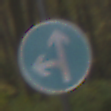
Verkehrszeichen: VorgeschriebeneFahrtrichtungGeradeausOderLinks
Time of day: MorningAfternoon
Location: Outdoor (Nature)
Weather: Overcast
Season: Autumn
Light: Natural